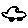
Label: car